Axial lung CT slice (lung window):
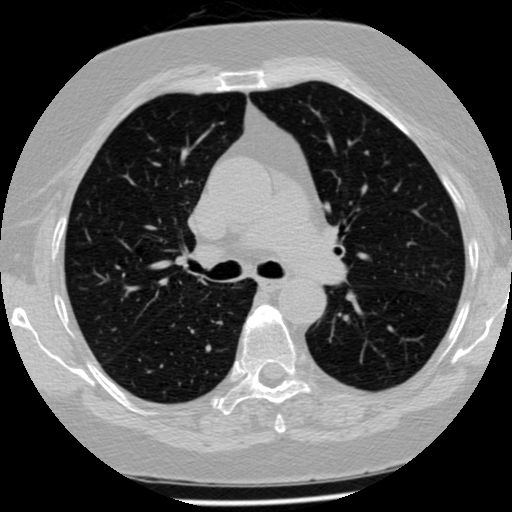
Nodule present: no